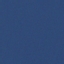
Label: SeaLake